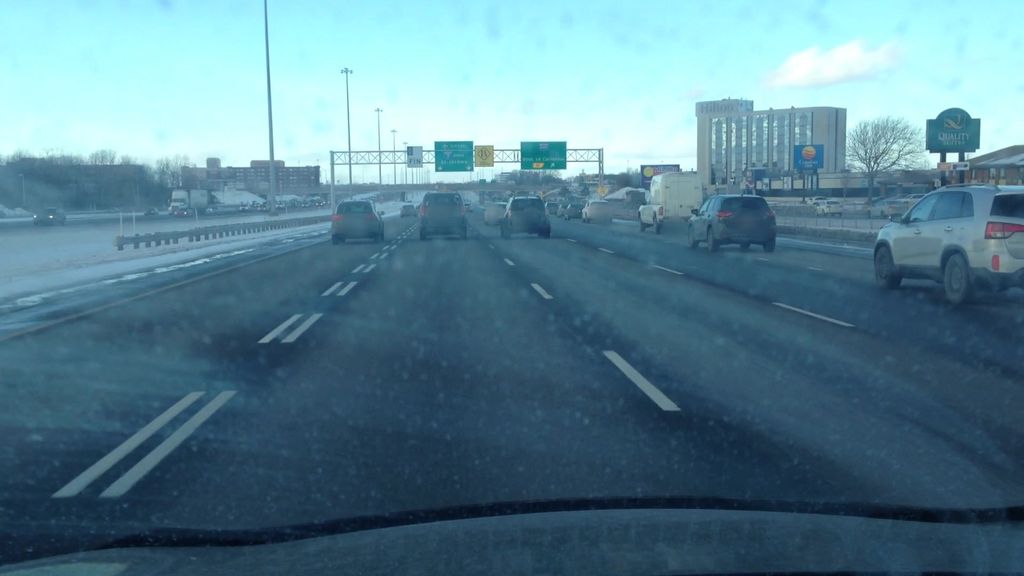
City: montreal